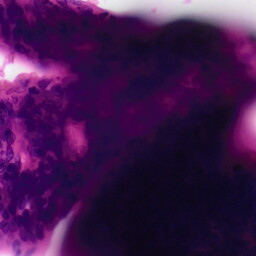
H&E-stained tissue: Colon